Question: In a viewController I programmatically create a UIView that has the same height of the screen. The problem is that navigation bar is still visible and clickable, but I want it to go under the new view. How can I do that?
EDIT: this is a screenshot of what I have now

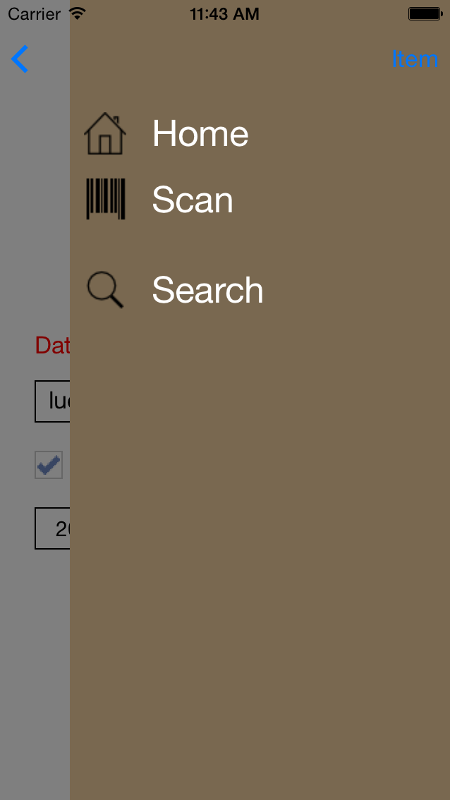
Answer: Not sure if this is what you actually want, since hiding it is a quite acceptable thing to do. However you can hide the 'rightButtonItem' and disable the left one:
'''
self.navigationItem.rightBarButtonItem = nil;
self.navigationItem.backBarButtonItem.enabled = NO;
'''
And to get back your right bar button, if you need it again somewhere:
'''
self.navigationItem.rightBarButtonItem = self.*whatever*ButtonItem;
'''
See if that works. I'm away from my Mac at the moment, so can't check it myself.